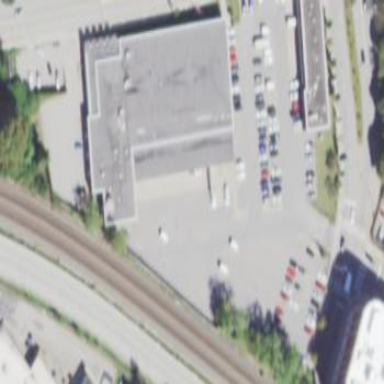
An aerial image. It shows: Building serving as post office.